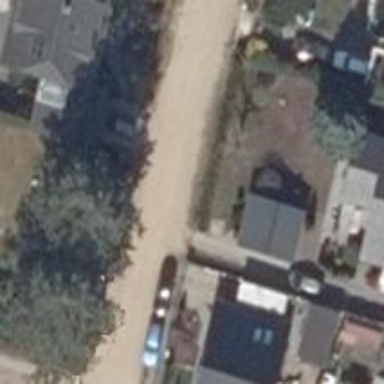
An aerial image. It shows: Driveway.